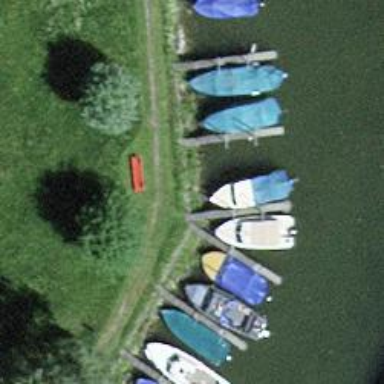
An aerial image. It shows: Red bench.